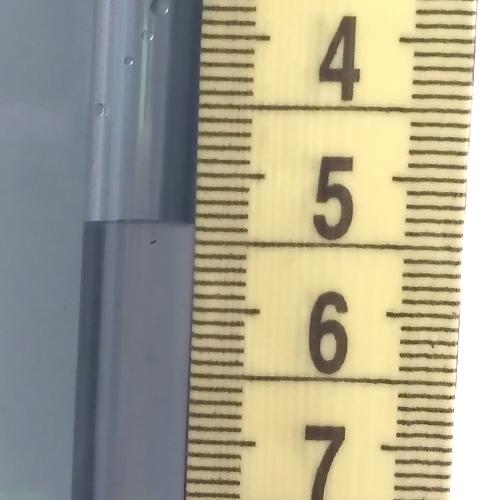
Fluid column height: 5.4 cm